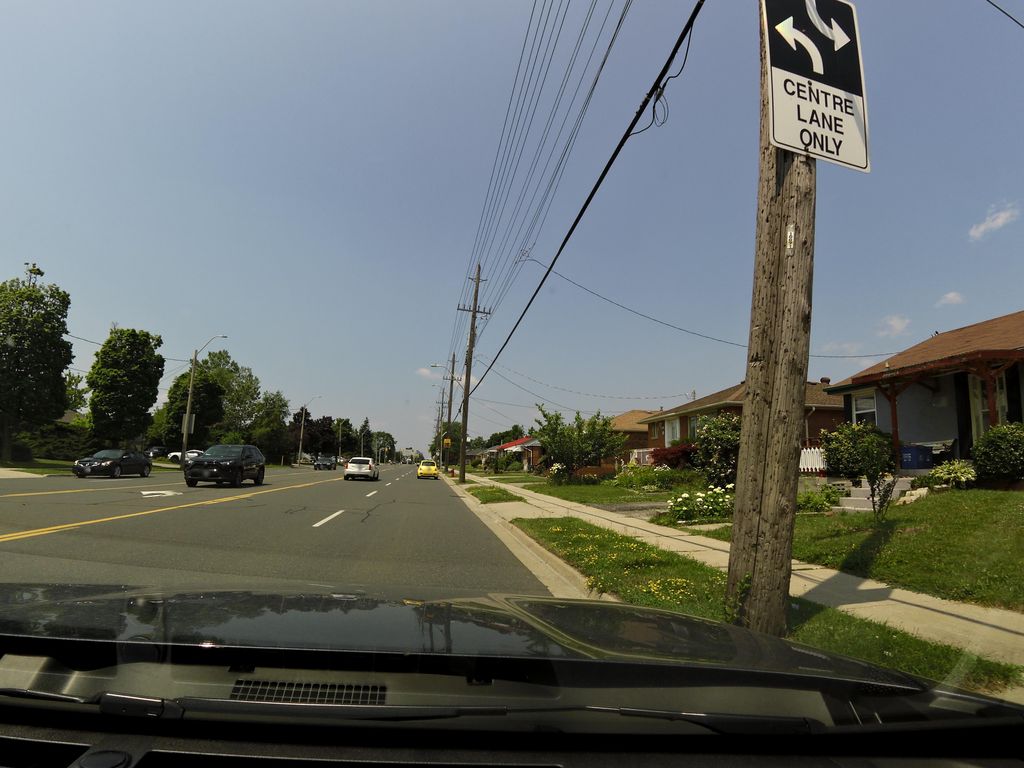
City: hamilton